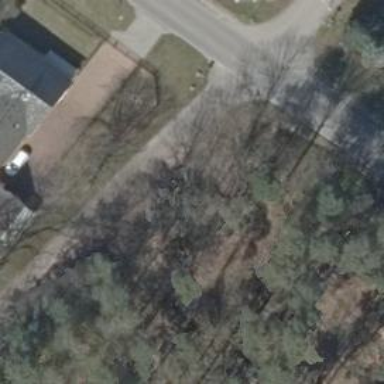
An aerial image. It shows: Residential road with pebblestone surface. There is no sidewalk along the road.